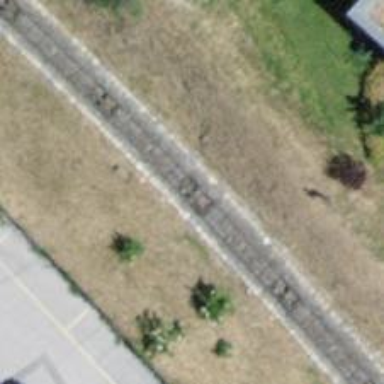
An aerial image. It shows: Funicular railway.